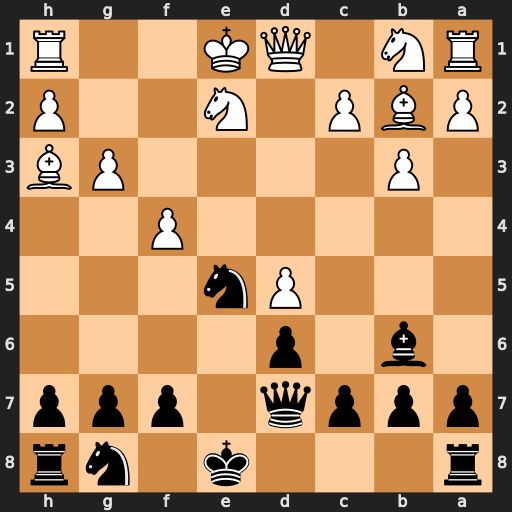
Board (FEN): r3k1nr/pppq1ppp/1b1p4/3Pn3/5P2/1P4PB/PBP1N2P/RN1QK2R
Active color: b
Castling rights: KQkq
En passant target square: -
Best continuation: Nf3+ Kf1 Qxh3#